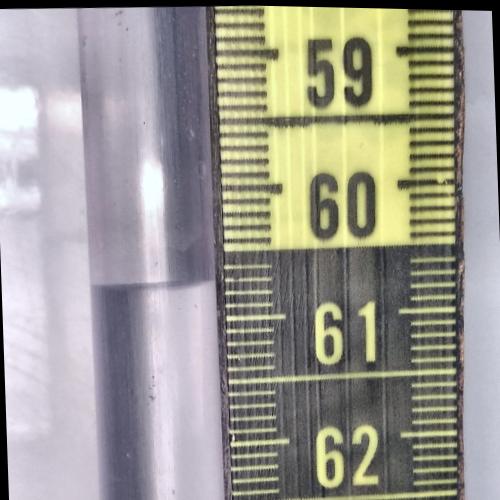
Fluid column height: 60.7 cm